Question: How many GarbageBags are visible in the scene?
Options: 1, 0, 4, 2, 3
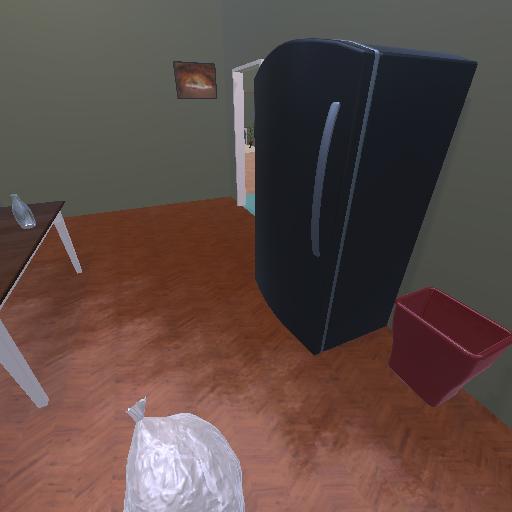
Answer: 1